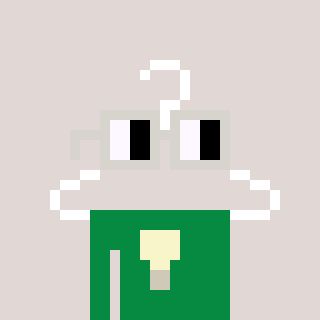
a pixel art character with square light gray glasses, a hanger-shaped head and a green-colored body on a warm background